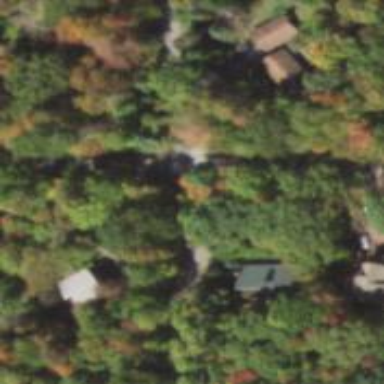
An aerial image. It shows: Residential road.